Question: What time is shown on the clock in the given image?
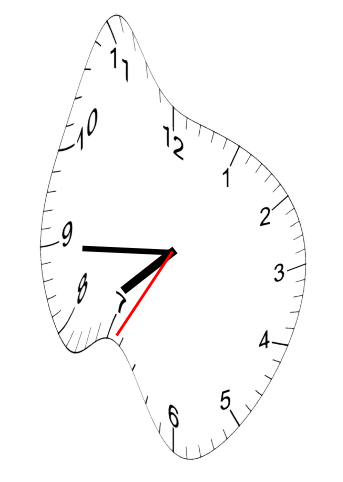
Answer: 07:44:35